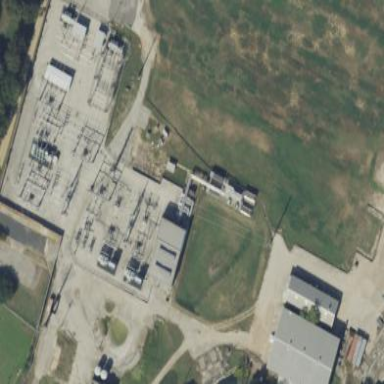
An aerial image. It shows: Outdoor power substation with fence surrounding it. The substation operates at the transmission level.